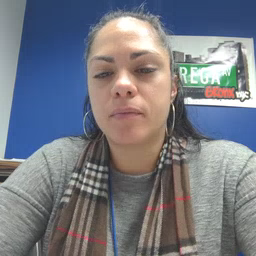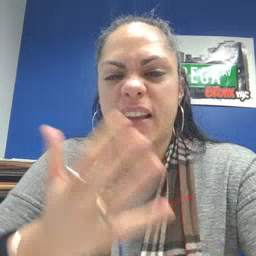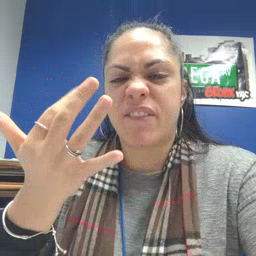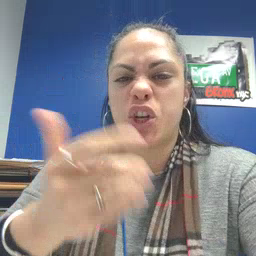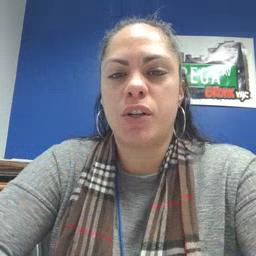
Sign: finger